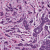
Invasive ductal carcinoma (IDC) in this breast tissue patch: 0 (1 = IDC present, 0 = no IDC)